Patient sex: F
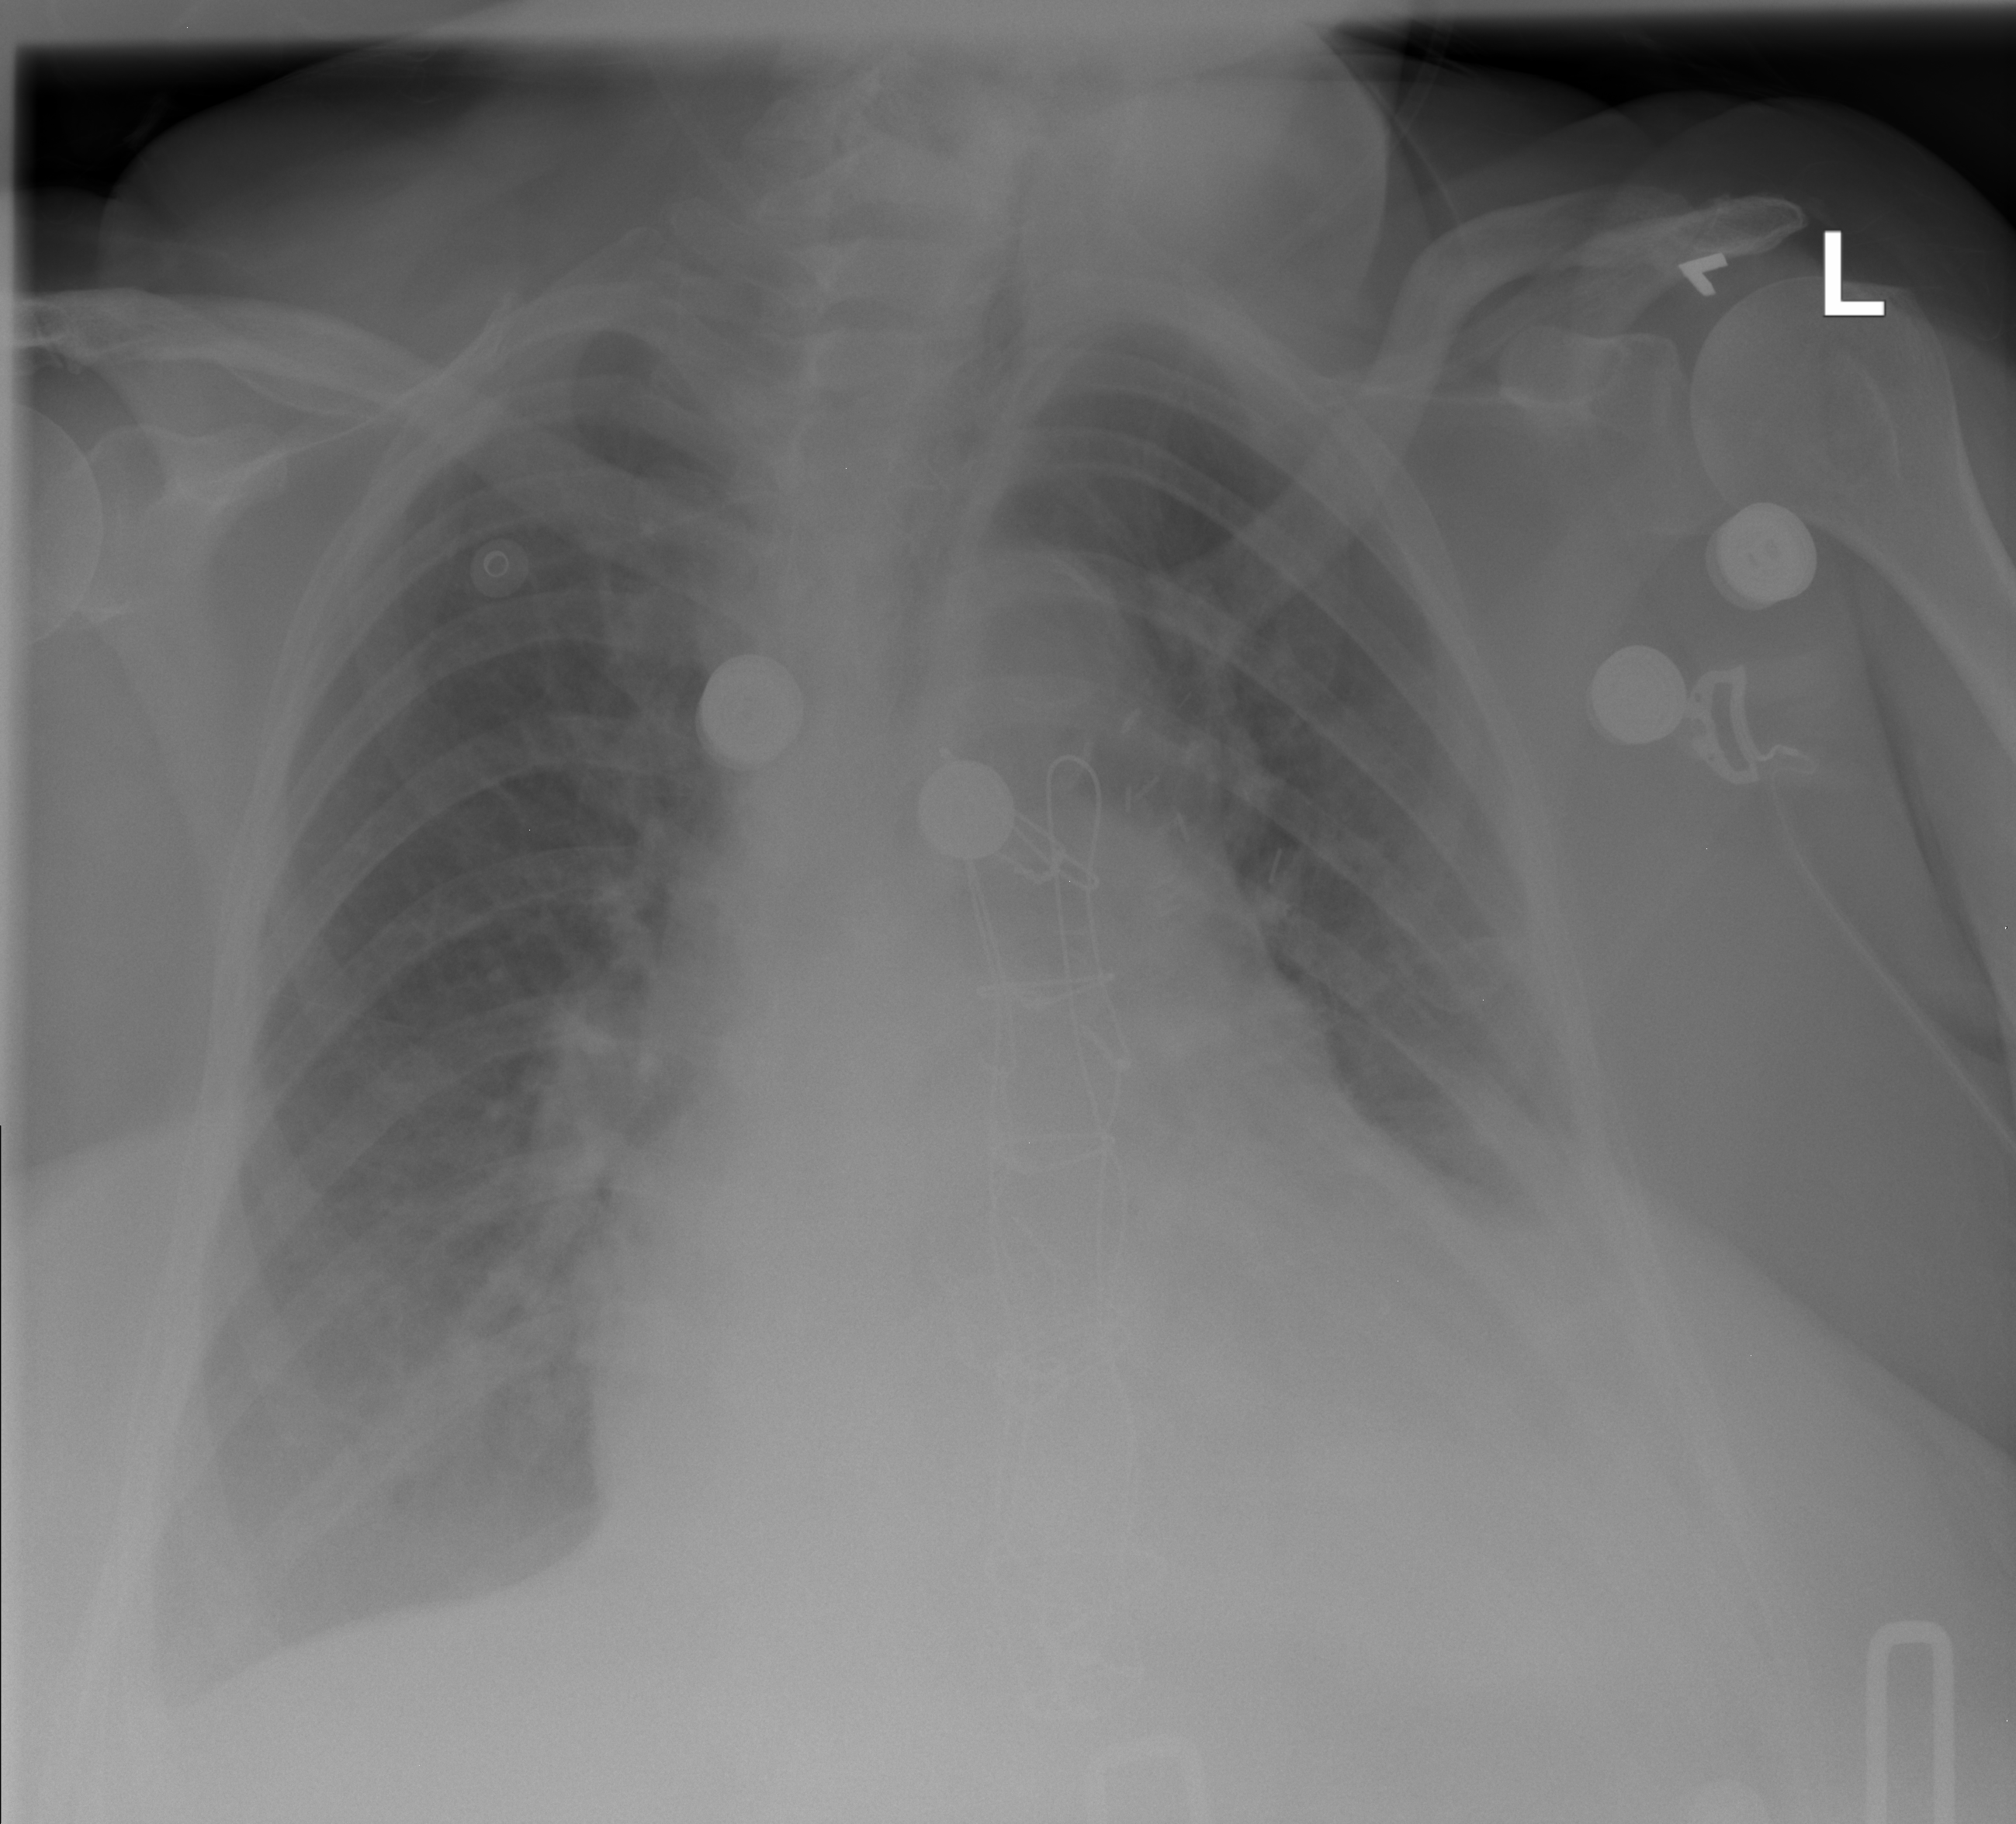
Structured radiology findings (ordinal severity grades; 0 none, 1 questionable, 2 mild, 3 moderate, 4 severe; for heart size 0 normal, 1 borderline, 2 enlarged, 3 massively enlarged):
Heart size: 2
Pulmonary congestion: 1
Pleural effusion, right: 1
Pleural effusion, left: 2
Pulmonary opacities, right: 0
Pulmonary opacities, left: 2
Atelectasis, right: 0
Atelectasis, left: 2